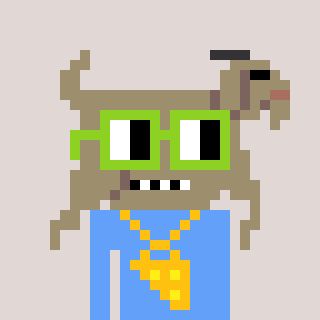
a pixel art character with square light green glasses, a goat-shaped head and a blue-colored body on a warm background